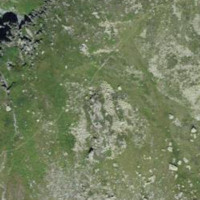
EUNIS habitat code: 31
Species observed at this site:
Oenanthe oenanthe
Huperzia selago